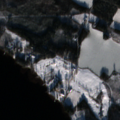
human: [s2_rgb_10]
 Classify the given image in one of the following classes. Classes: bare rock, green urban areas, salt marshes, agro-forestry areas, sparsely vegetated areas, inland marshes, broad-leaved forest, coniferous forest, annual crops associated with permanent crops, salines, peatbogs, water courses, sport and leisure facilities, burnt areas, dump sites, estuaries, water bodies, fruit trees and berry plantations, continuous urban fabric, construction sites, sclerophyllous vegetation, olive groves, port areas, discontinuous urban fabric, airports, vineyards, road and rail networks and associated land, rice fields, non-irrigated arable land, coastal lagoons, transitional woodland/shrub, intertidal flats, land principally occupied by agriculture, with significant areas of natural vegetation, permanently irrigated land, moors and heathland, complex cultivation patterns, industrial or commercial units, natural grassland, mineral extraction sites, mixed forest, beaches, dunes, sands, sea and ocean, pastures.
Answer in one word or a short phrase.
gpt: sport and leisure facilities, land principally occupied by agriculture, with significant areas of natural vegetation, mixed forest, water bodies